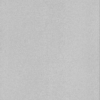
Label: dusty